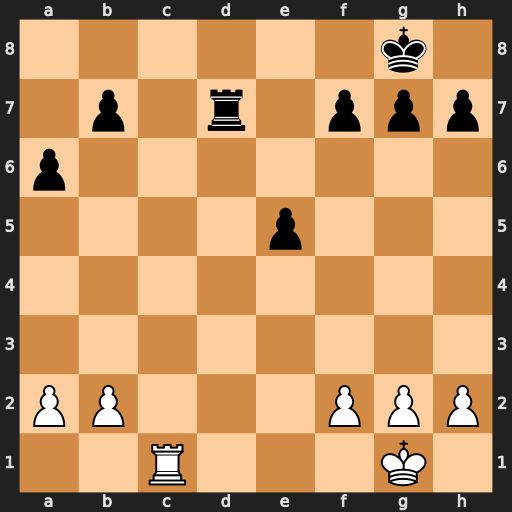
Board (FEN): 6k1/1p1r1ppp/p7/4p3/8/8/PP3PPP/2R3K1
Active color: w
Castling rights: -
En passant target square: -
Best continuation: Rc8+ Rd8 Rxd8#